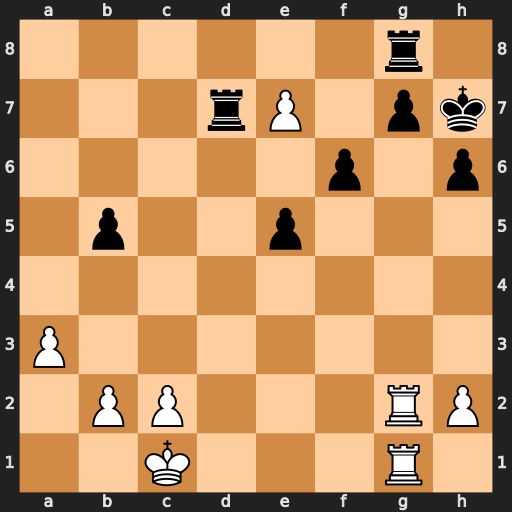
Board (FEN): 6r1/3rP1pk/5p1p/1p2p3/8/P7/1PP3RP/2K3R1
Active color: w
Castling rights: -
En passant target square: -
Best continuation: Rxg7+ Rxg7 Rxg7+ Kxg7 e8=Q